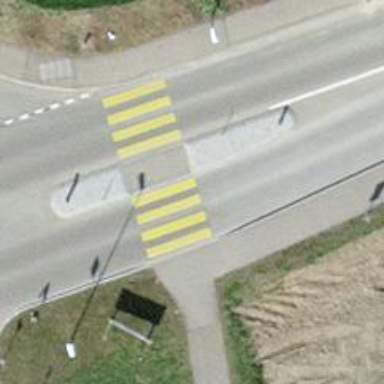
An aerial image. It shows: Uncontrolled crossing with pedestrian island.